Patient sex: M
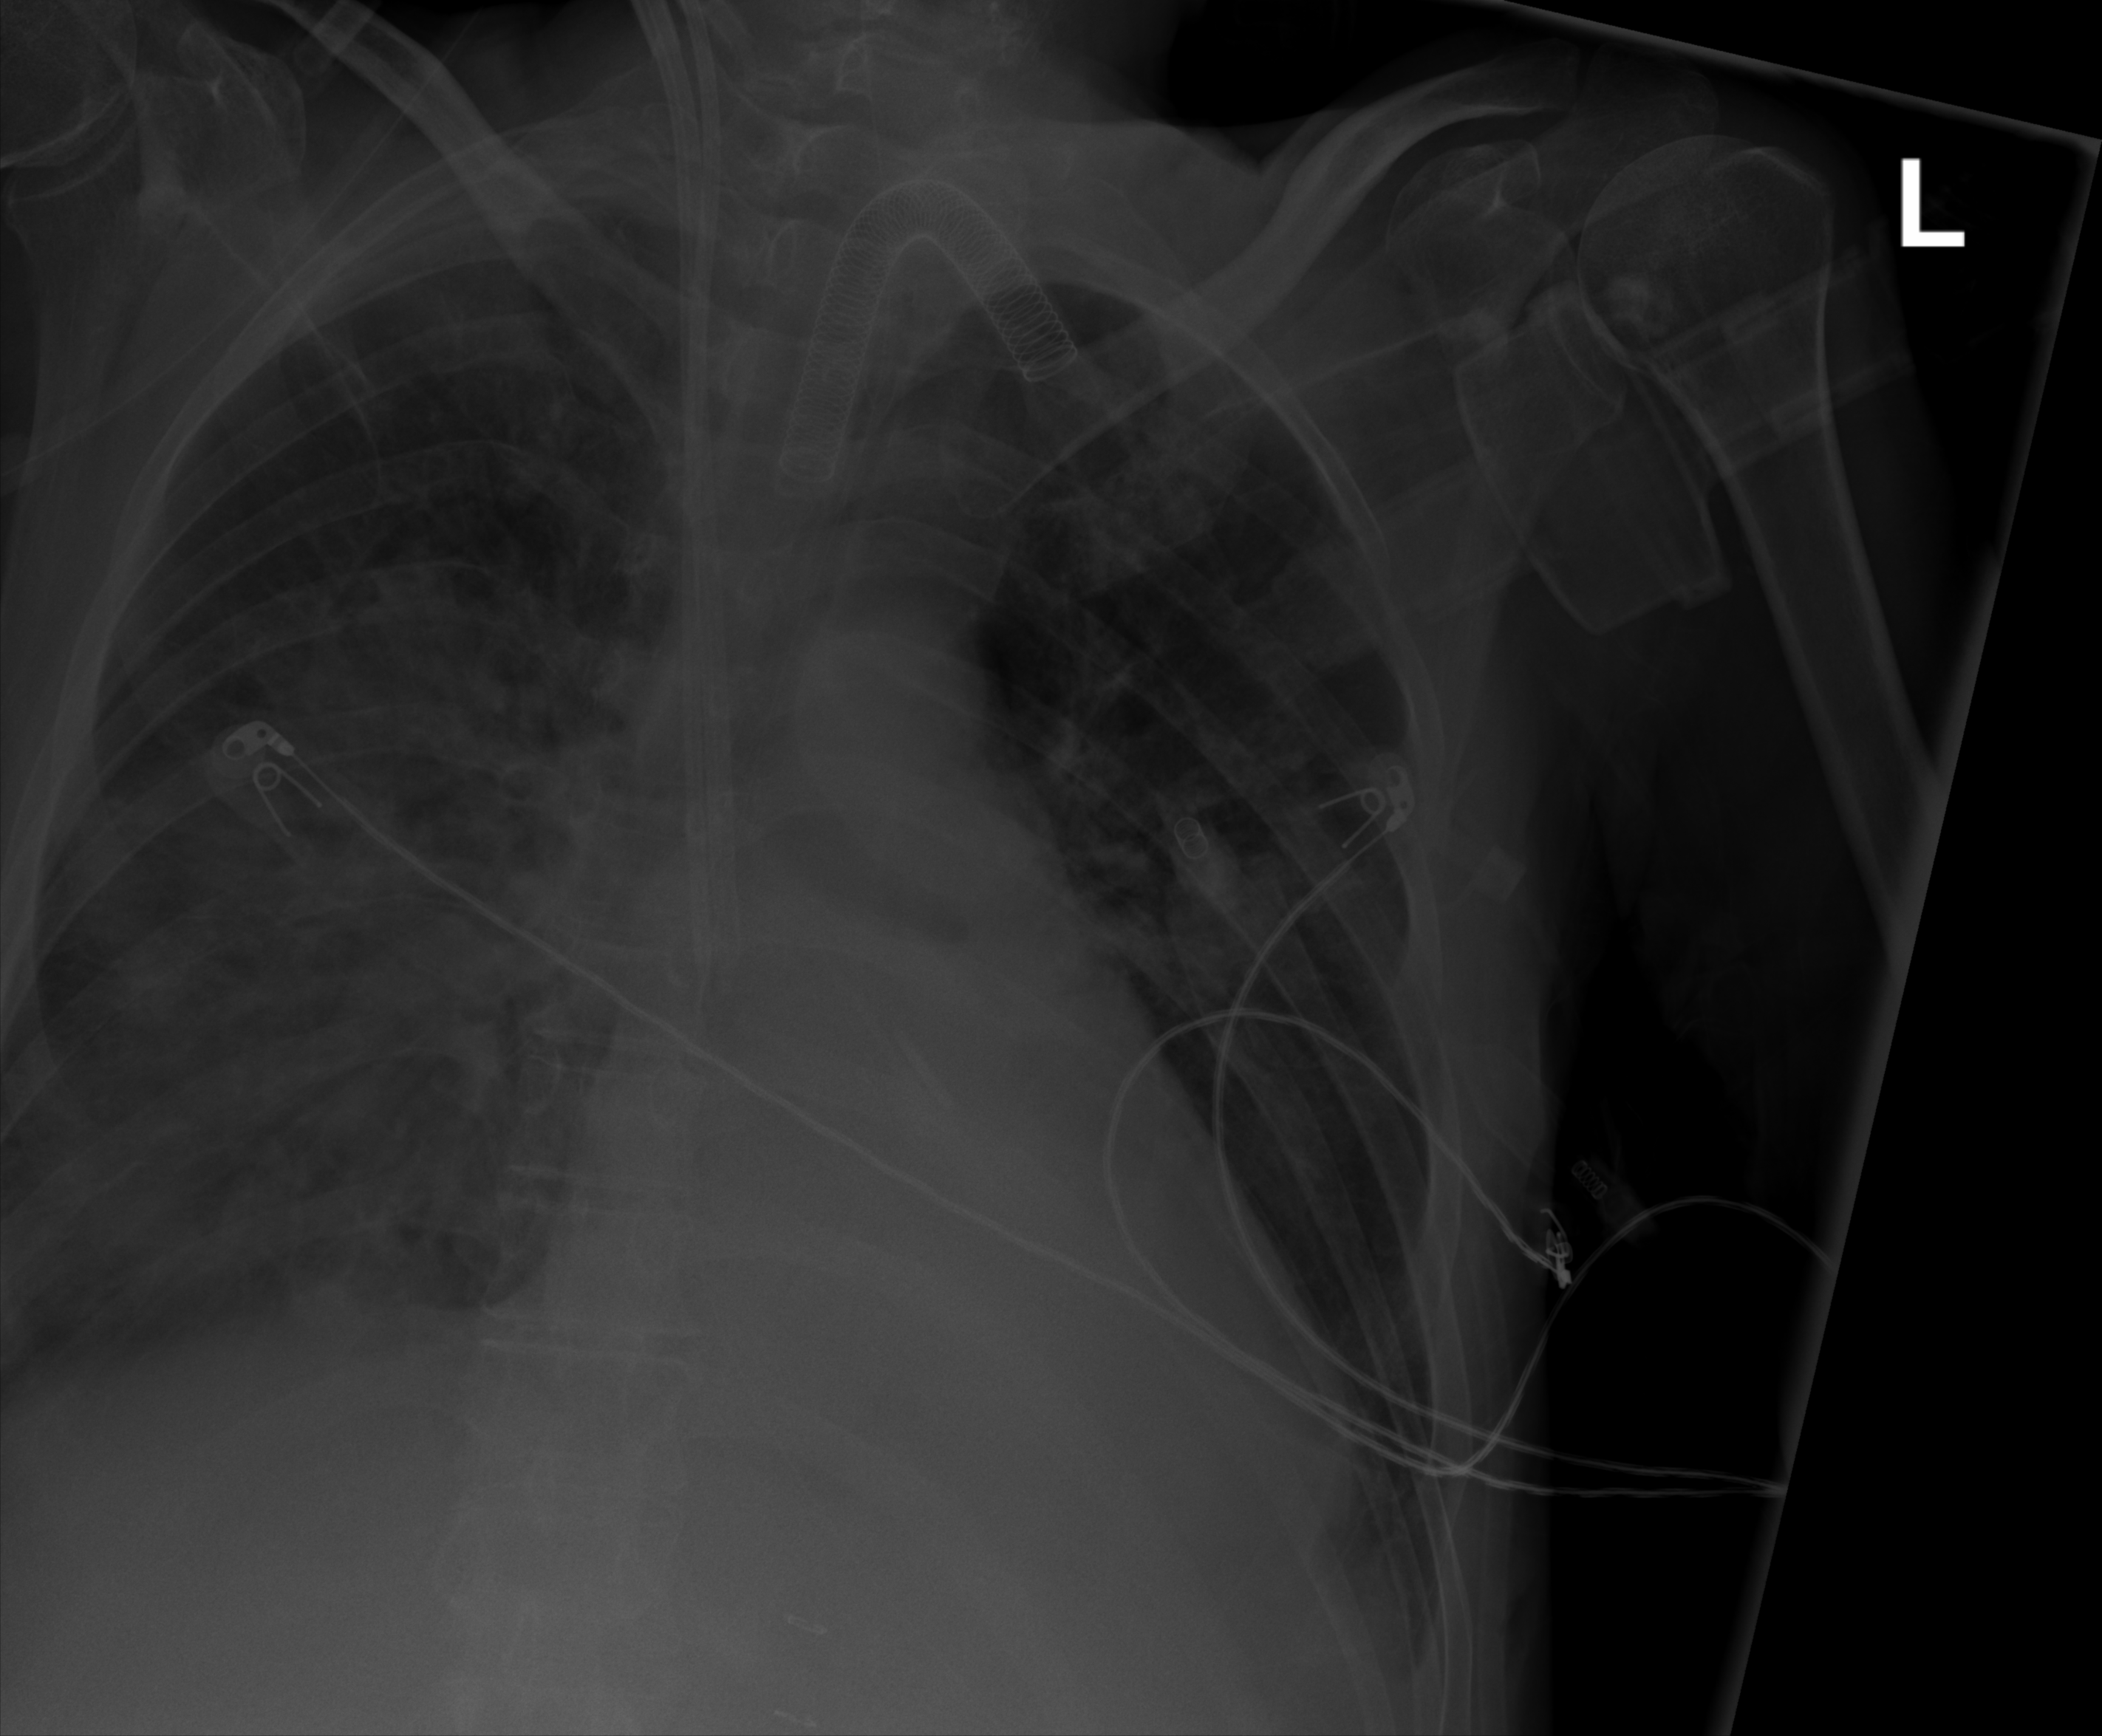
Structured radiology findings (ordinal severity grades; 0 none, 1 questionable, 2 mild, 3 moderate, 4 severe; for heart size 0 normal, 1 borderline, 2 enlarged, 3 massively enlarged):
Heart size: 1
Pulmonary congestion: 0
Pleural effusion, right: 0
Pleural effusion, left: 2
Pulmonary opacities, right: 3
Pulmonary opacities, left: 1
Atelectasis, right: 2
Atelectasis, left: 2